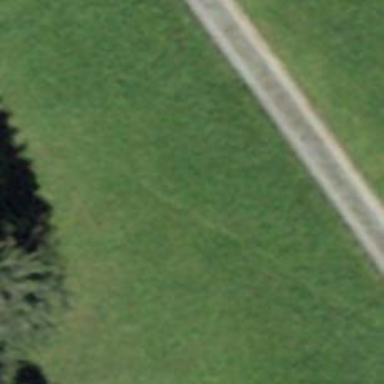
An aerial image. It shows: Bench.